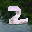
Label: 2